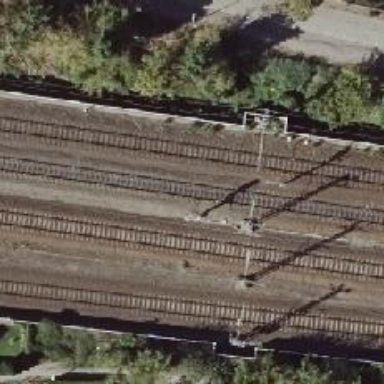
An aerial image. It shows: Railway signal.